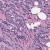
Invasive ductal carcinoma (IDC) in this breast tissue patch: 1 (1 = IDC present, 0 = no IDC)